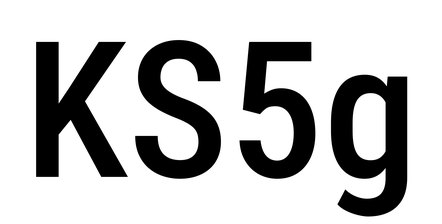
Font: Roboto_Condensed_Medium